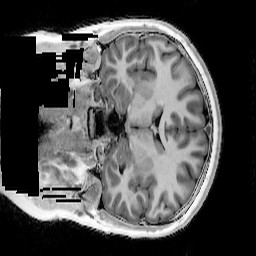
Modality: T1w
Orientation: coronal
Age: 14
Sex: female
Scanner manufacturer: siemens
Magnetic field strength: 3 T
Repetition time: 4 s
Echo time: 0.00291 s